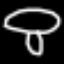
Label: mushroom